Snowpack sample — Loveland Pass, Silver Plume, Colorado, USA (12/14/25, 10:50 AM MST)
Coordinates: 39.664, -105.882
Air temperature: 36 °F
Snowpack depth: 67 cm
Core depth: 10 cm
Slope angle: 6°, slope face: 326°
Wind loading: low
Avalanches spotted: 0
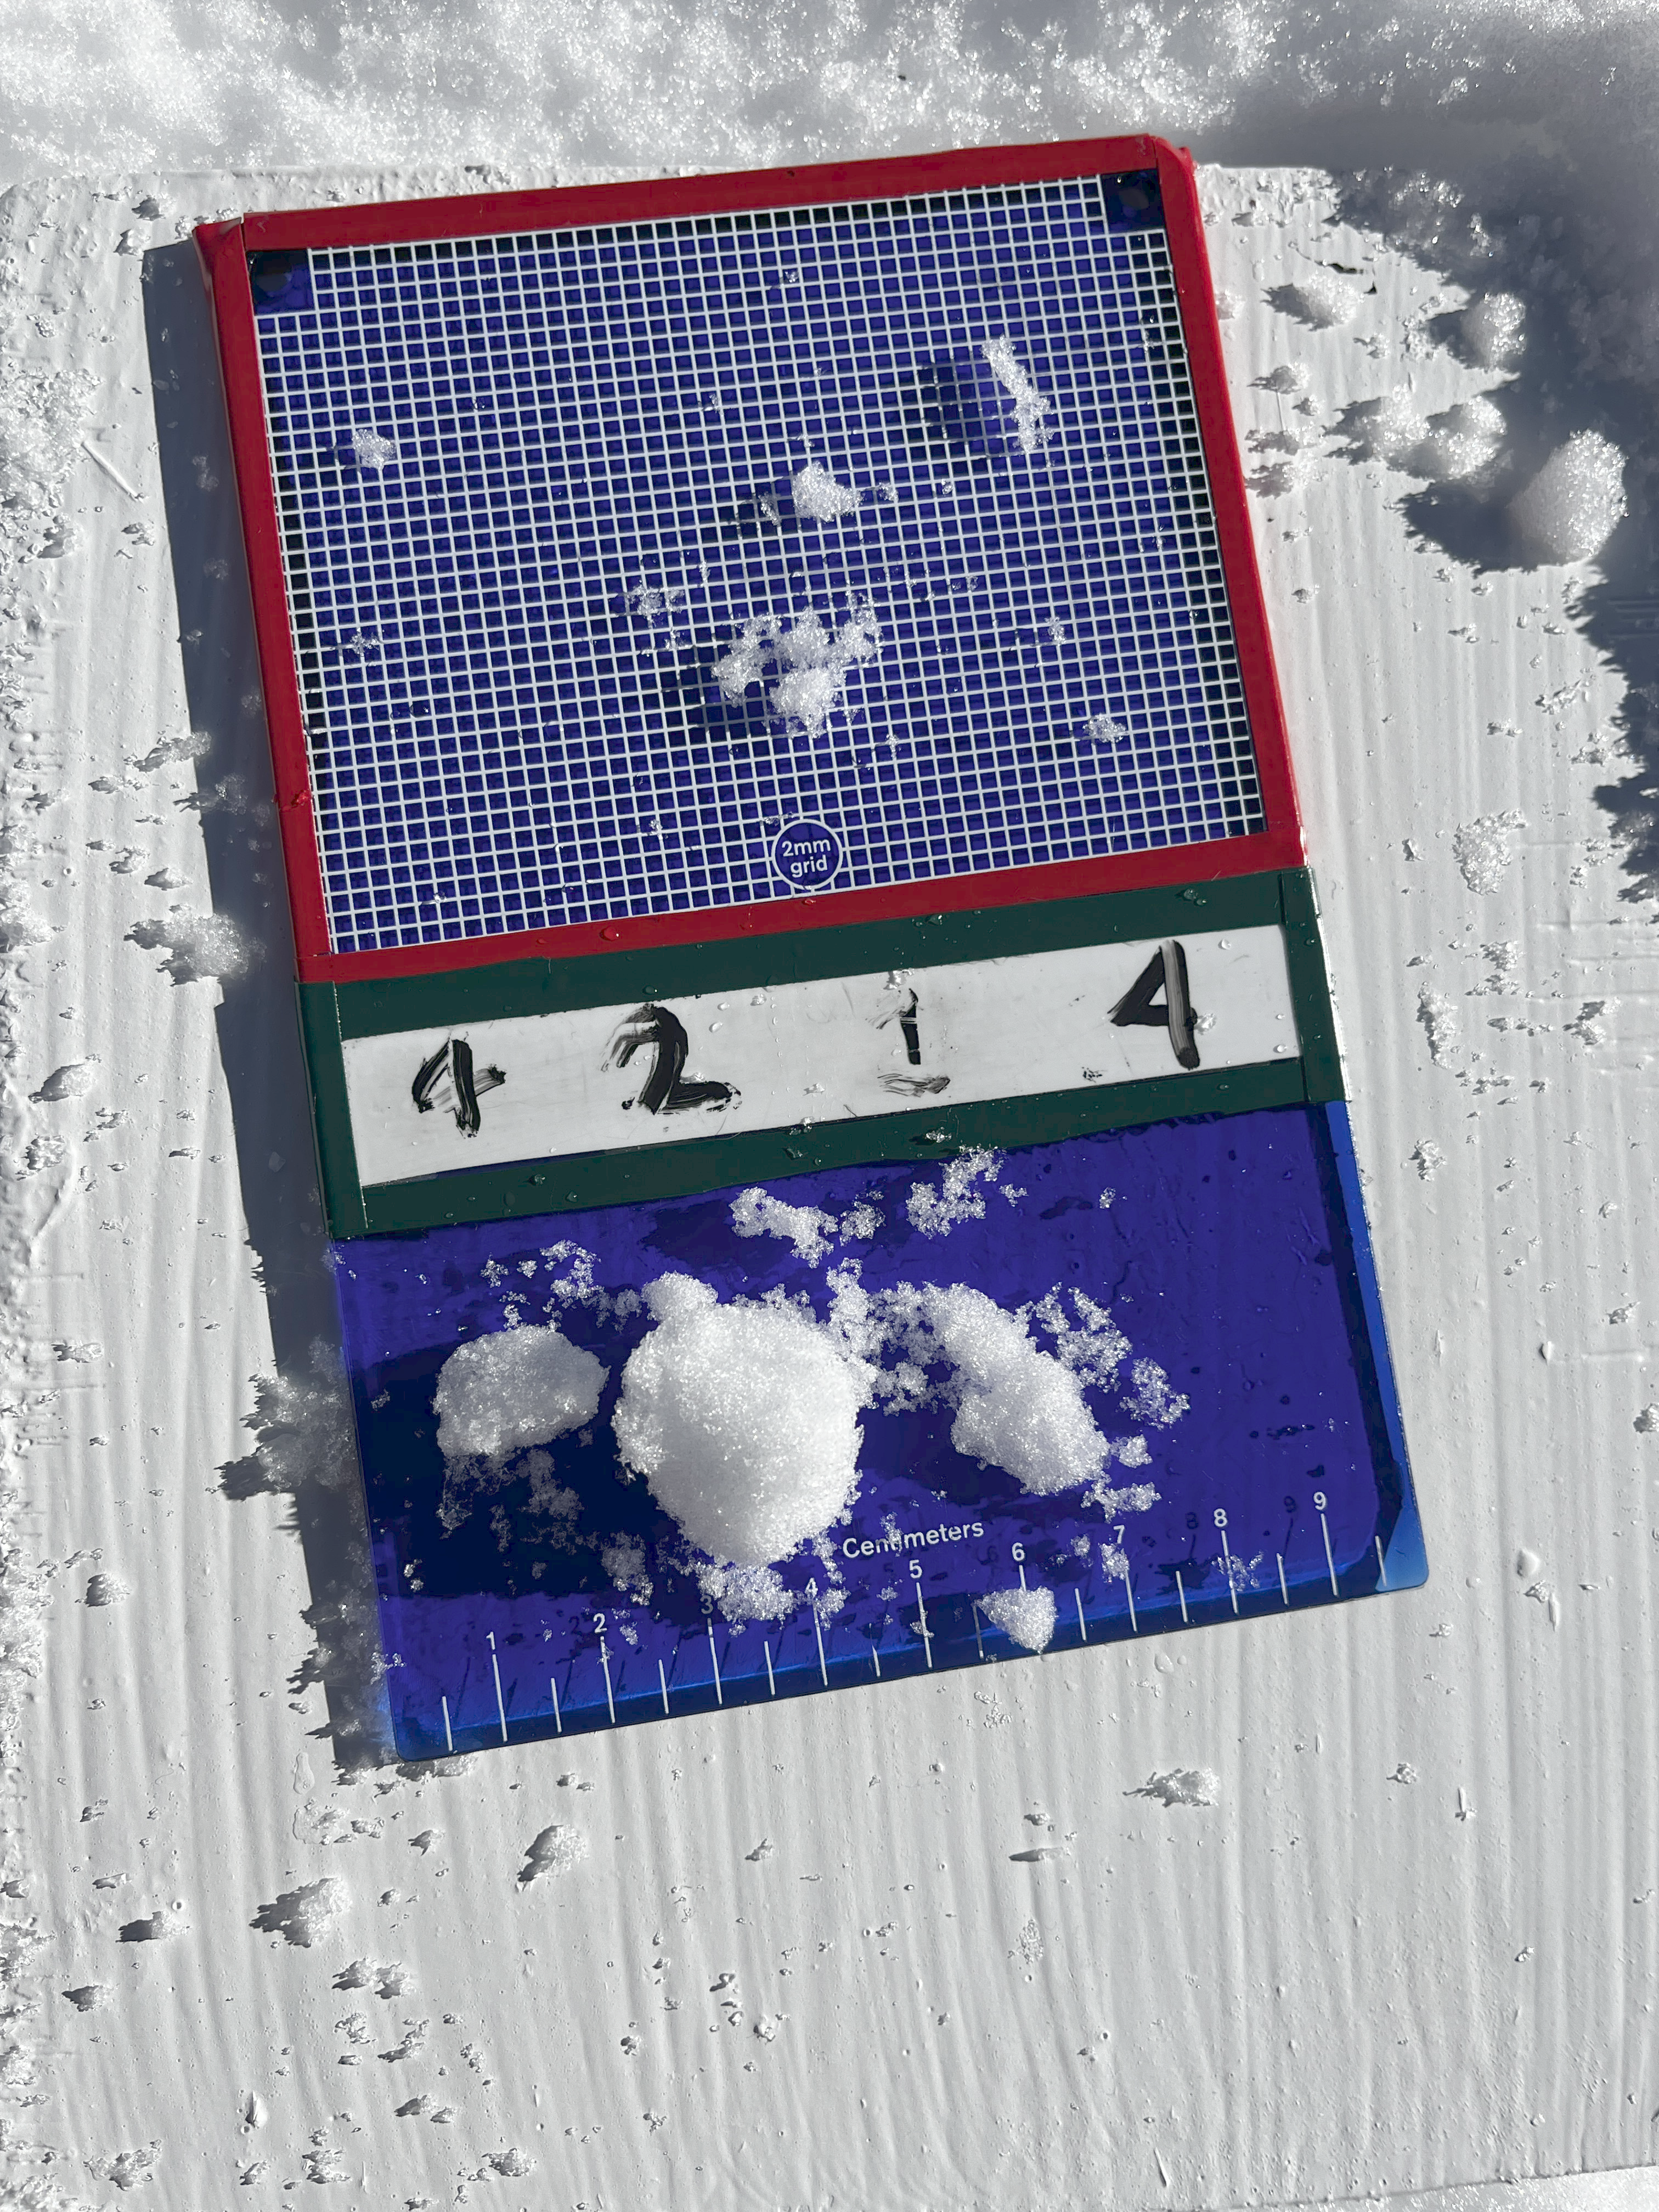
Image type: crystal_card
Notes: No avalanches spotted, very late start to the season with minimal snowpack